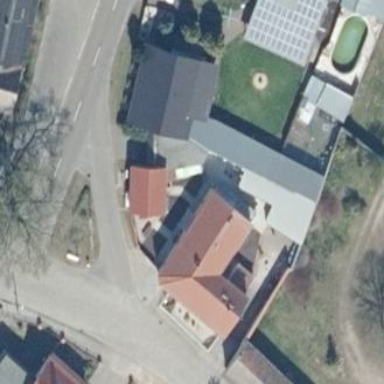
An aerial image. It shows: Residential house with gabled roof.